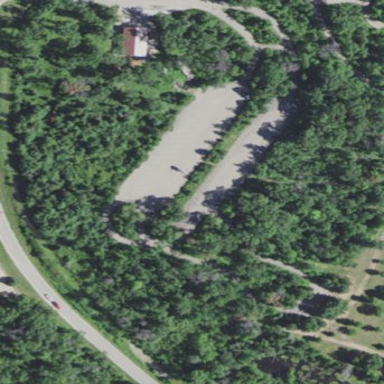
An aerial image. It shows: Parking area.